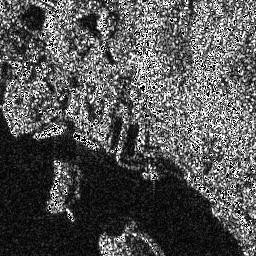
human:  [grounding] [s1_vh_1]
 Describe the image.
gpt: In the satellite image, there is  <ref>1 medium ship </ref> <box>[[12, 46, 25, 54, 0]]</box> located at left,  <ref>1 medium ship </ref> <box>[[27, 50, 38, 58, 0]]</box> located at center.